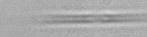
Label: Pseudo-nitzschia